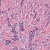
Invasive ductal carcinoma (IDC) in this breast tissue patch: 1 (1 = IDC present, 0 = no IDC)